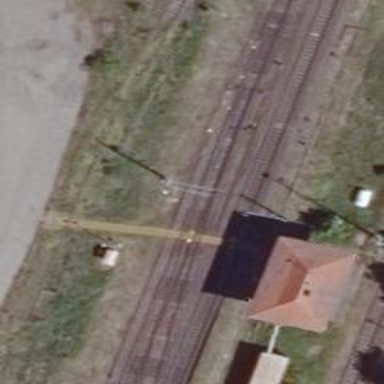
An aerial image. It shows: Crossing for the railway.